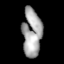
Tissue: lung
Cell type: Endothelial cells
Senescence score: 0.5652
Nuclear area (px): 891
Mean DAPI intensity: 164.256